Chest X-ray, PA view. Patient: 24 years old, sex M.
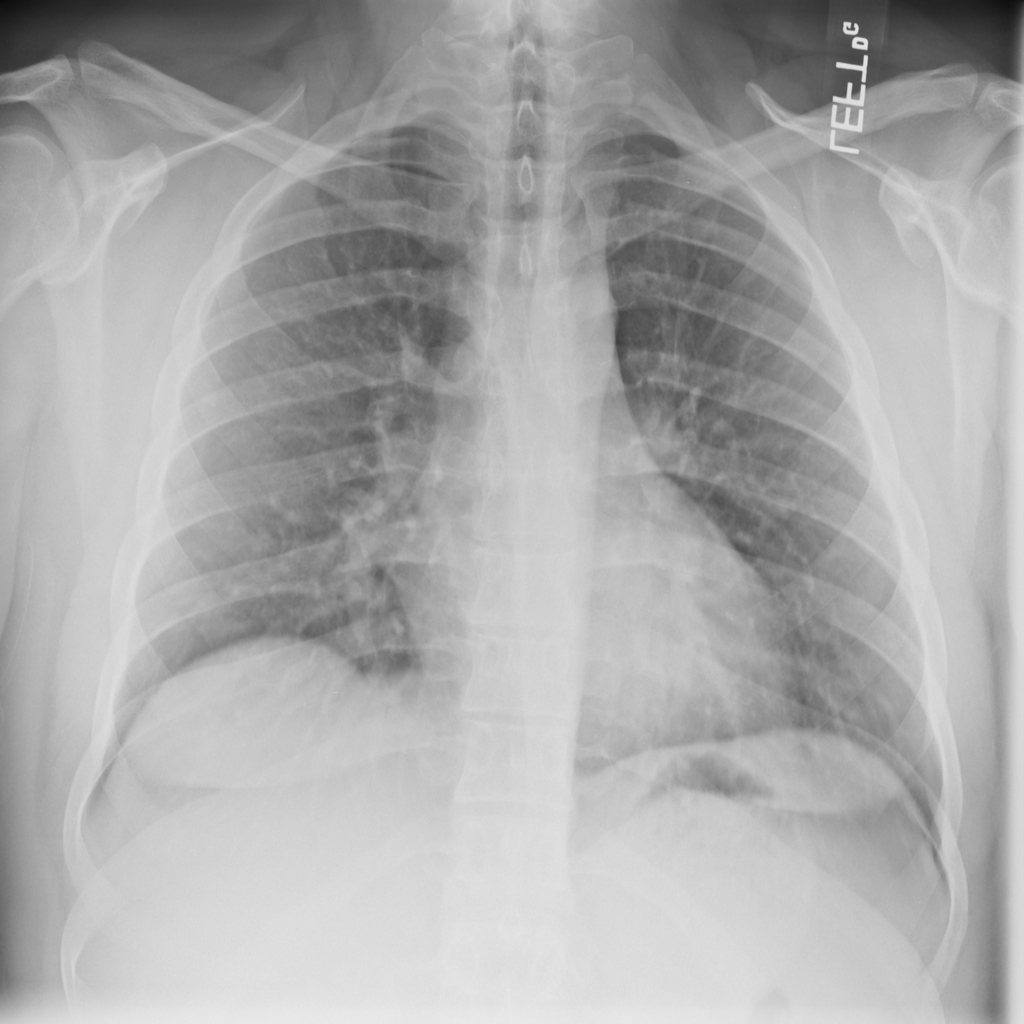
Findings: No Finding